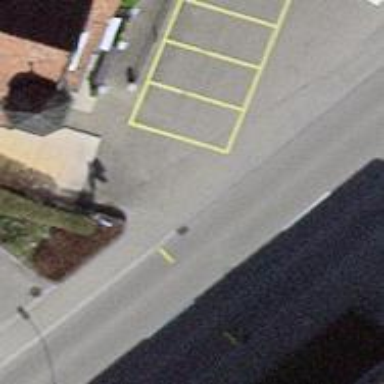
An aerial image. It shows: Bus stop with platform for public transport.